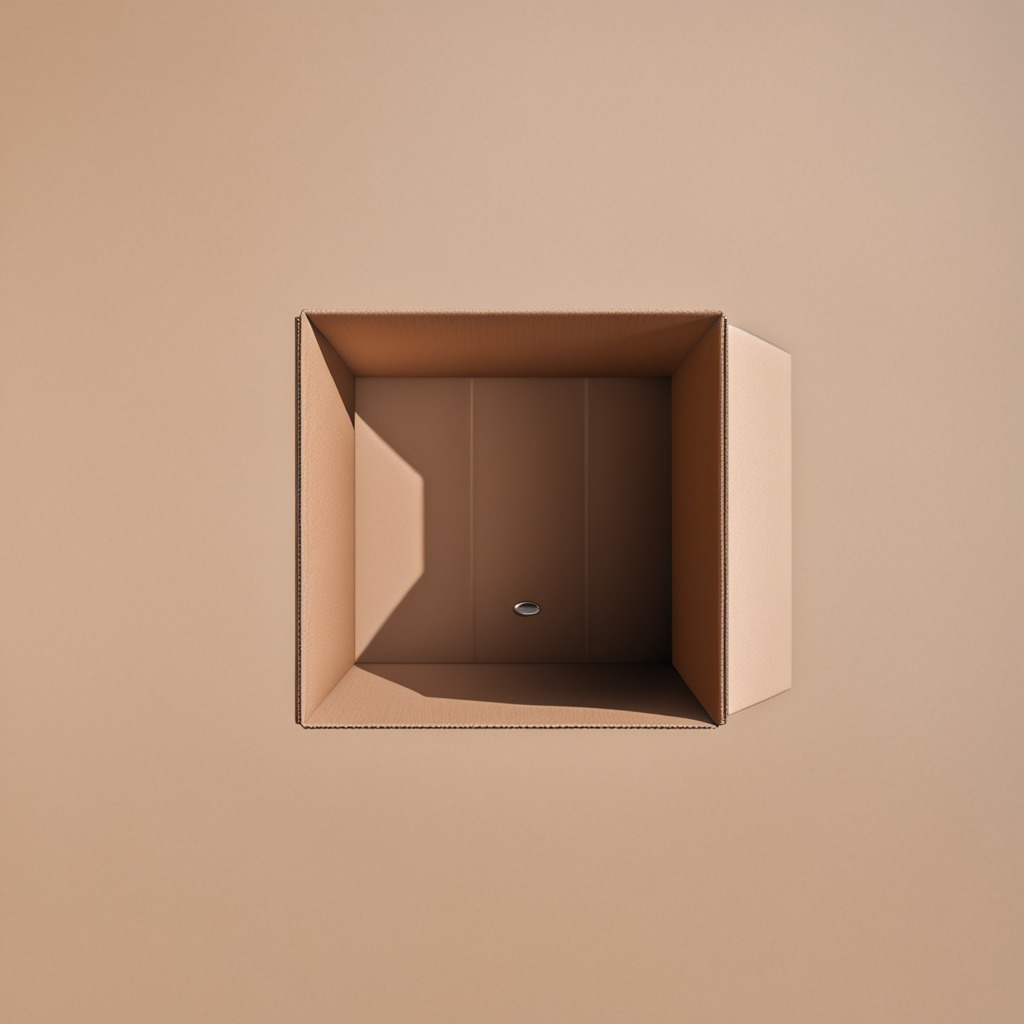
A flat metal washer is lying on the cardboard box surface.